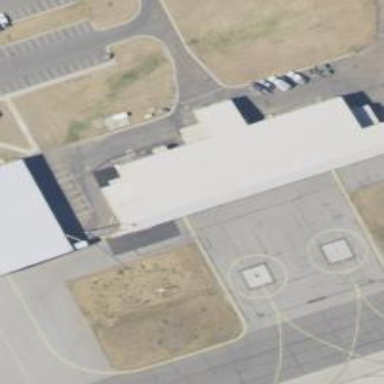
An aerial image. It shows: Building that is hangar at the airport.